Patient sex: M
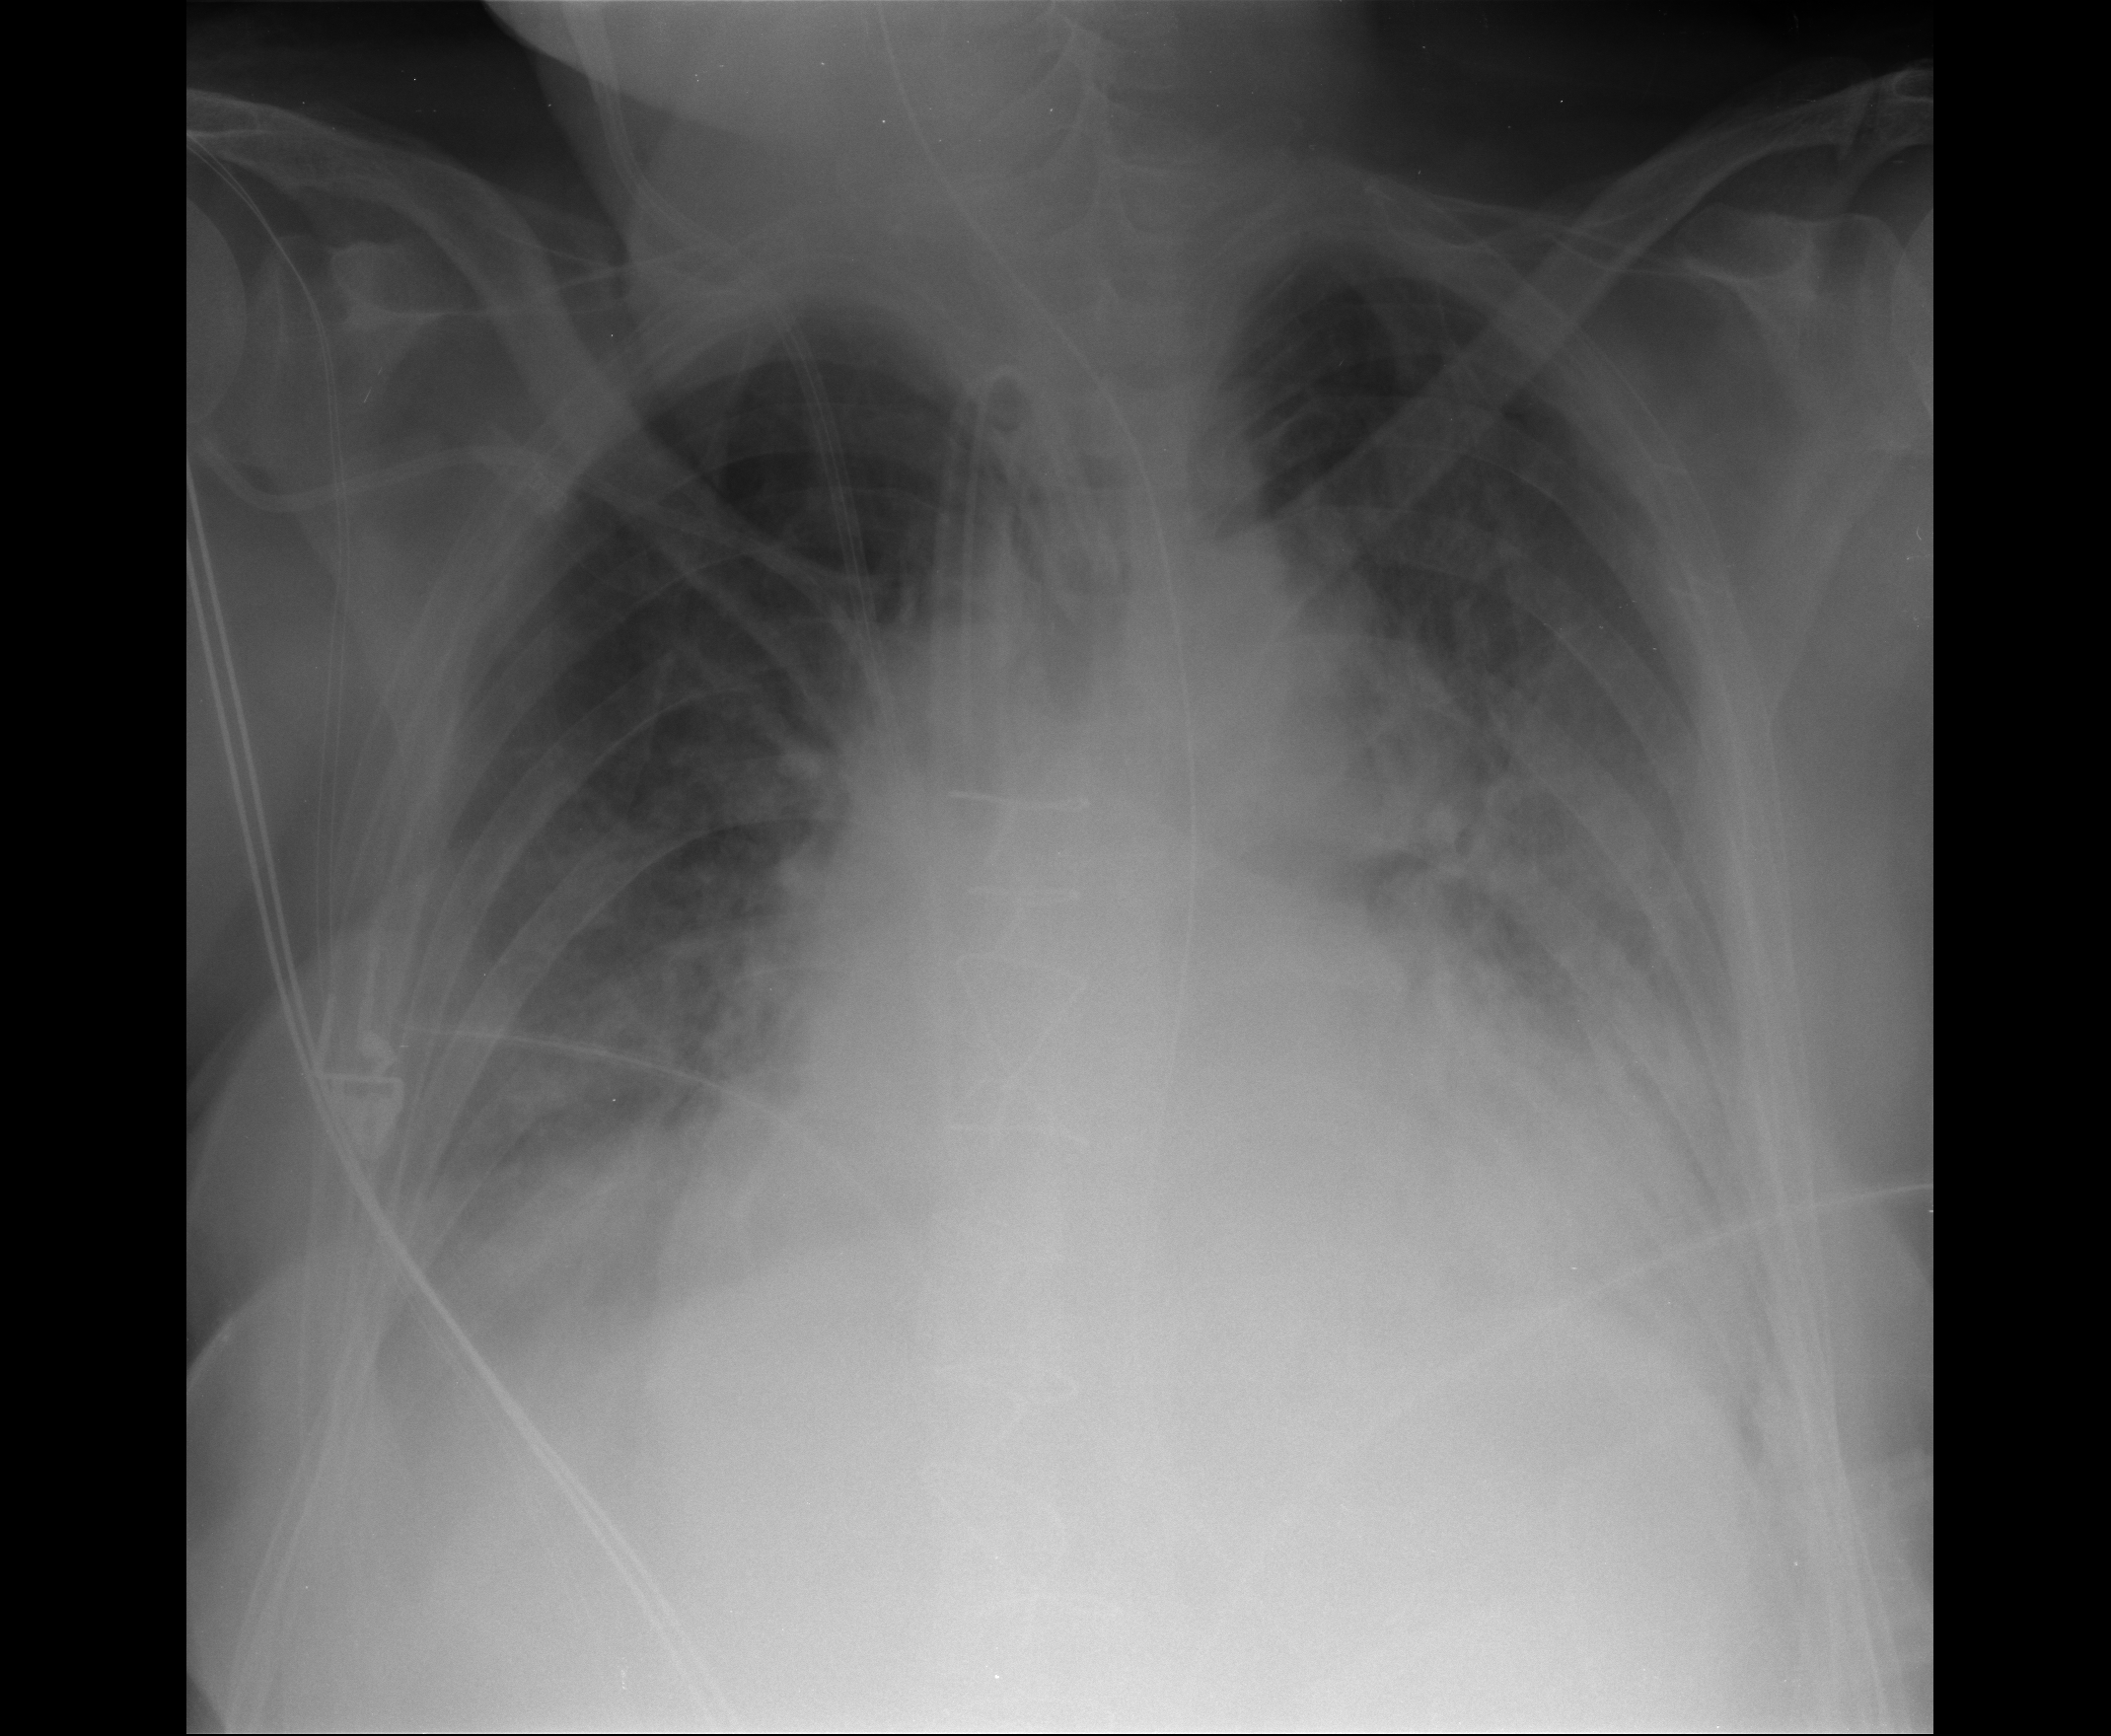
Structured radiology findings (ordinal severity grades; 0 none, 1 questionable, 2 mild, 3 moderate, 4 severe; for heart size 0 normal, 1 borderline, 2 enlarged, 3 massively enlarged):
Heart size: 2
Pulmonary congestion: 3
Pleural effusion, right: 2
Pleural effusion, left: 3
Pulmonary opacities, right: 2
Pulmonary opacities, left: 2
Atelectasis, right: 2
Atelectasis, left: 2